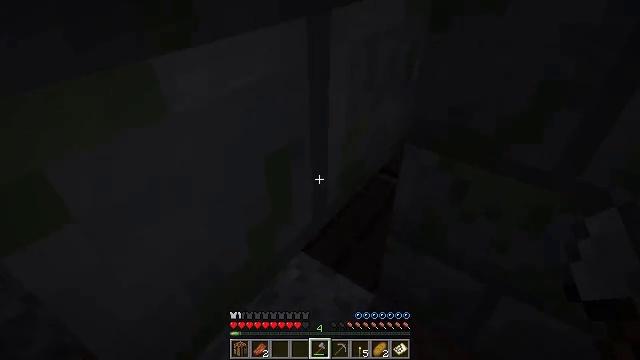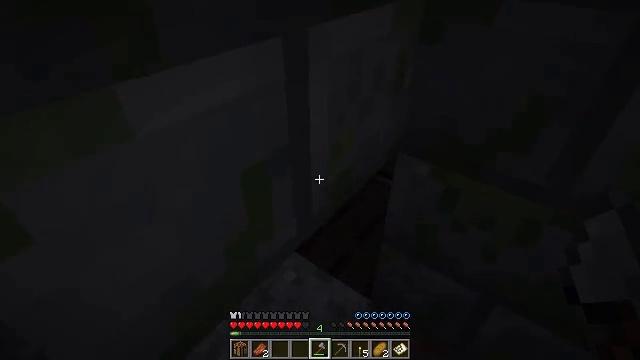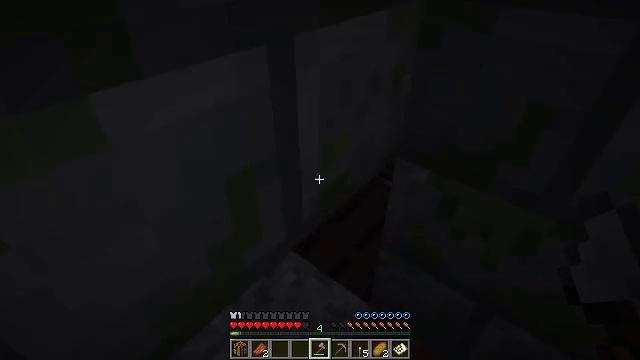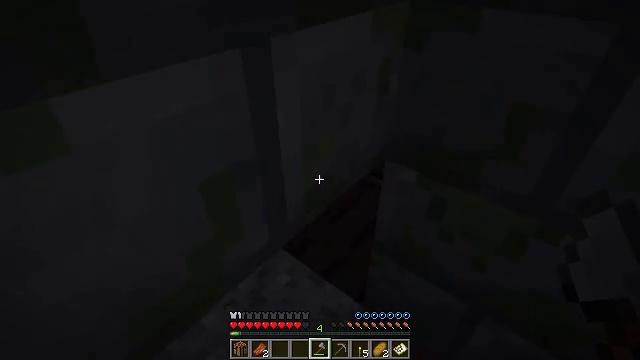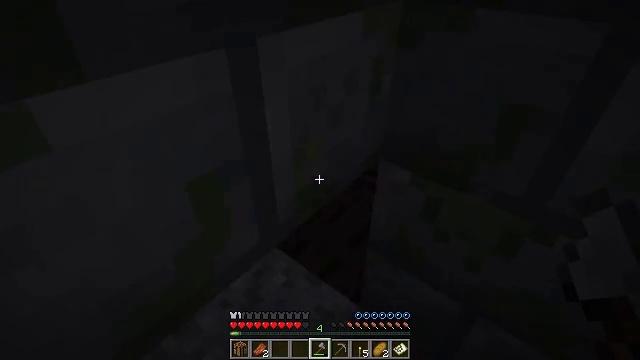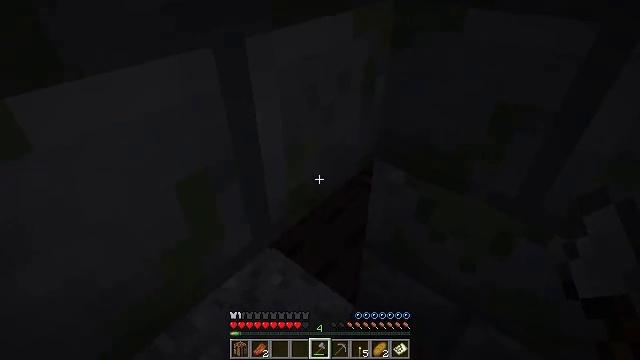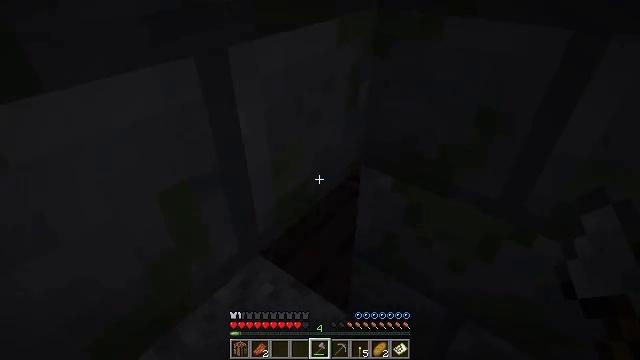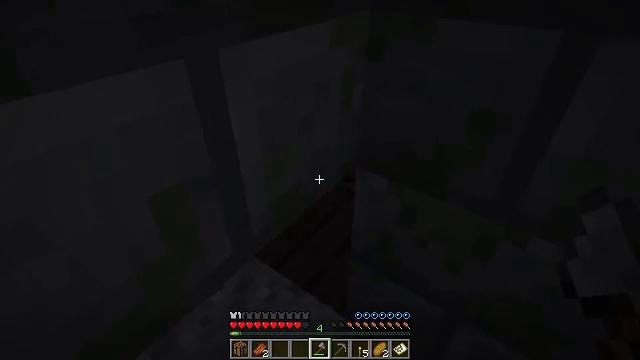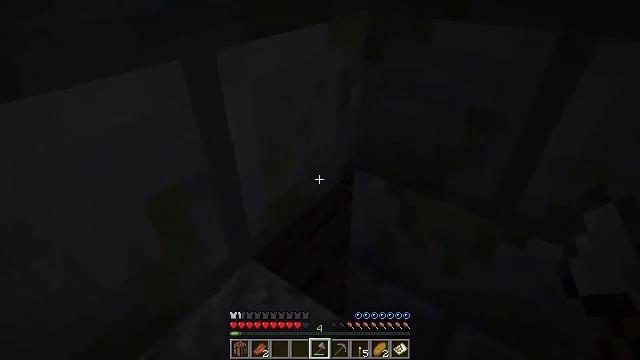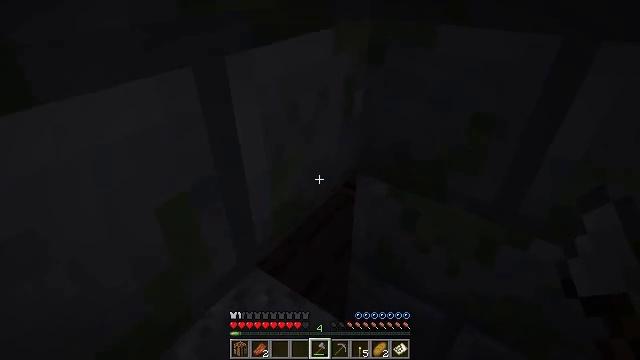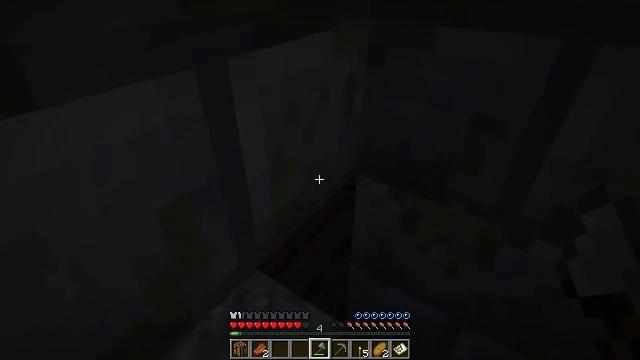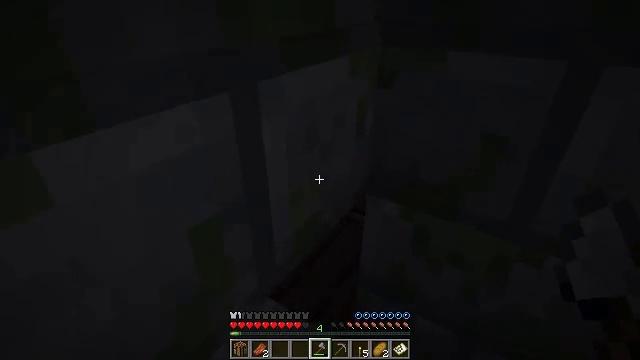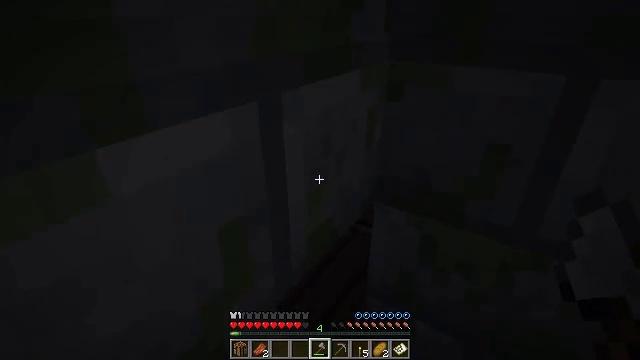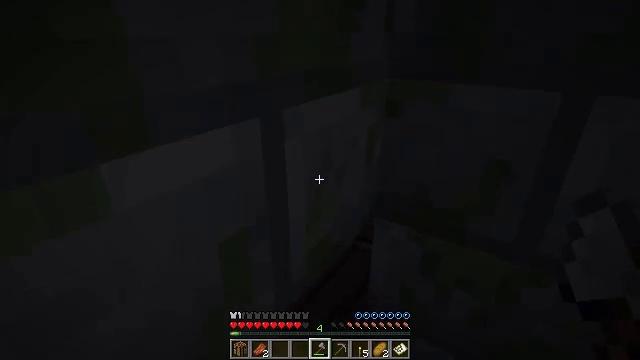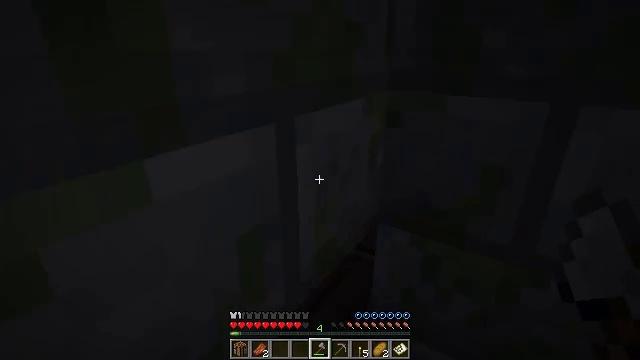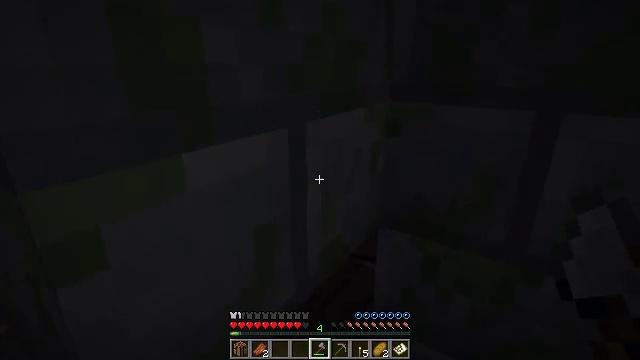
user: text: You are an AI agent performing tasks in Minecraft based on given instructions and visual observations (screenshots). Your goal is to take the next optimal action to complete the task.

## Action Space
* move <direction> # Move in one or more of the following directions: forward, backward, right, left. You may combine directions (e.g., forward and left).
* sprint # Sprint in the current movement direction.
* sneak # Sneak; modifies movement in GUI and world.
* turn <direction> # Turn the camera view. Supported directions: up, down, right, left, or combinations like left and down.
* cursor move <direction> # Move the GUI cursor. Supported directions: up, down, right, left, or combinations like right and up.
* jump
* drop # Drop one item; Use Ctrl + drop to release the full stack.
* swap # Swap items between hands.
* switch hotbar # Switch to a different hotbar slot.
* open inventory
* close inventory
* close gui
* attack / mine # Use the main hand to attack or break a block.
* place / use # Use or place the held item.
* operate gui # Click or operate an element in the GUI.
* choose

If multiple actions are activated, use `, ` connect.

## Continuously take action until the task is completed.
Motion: motion action
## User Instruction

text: Retrieve mossy stone bricks from a building.
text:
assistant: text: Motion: turn left
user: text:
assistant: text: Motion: turn left
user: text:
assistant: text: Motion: no_op
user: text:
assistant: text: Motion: no_op
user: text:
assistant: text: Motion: no_op
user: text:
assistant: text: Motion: turn right and up
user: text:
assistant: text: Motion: no_op
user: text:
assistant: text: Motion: move left
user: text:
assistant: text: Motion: move left, turn right
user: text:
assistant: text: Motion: move left
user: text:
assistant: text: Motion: move back, turn right and up
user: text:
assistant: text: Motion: move back, turn up
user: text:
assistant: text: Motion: move back, turn up
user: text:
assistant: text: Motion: move back, turn up
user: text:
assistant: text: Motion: turn up
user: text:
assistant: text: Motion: turn up
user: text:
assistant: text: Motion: no_op
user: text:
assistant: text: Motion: turn right
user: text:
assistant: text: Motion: no_op
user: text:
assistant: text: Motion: no_op
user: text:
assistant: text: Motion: turn right
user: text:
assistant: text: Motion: no_op
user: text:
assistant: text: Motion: move right, turn right
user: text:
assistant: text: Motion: move right, turn right and up
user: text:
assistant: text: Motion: move right, turn right and up
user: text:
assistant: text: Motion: turn up
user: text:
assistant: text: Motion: no_op
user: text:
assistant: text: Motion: turn left
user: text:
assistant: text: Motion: turn down
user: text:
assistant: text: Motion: no_op